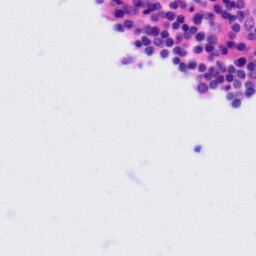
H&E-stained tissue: Tonsil